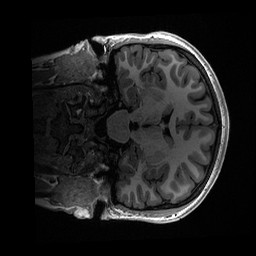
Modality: T1w
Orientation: coronal
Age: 18
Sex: female
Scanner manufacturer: ge
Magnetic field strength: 3 T
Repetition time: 0.006952 s
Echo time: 0.00292 s